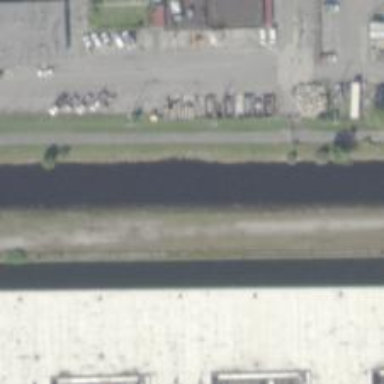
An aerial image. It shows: Canal.